Question: I use isotope javascript on my website. I make nice design and in one page I want to force a new line for the items. How can I do that? I don't want to fit that two elements to be on the same line.

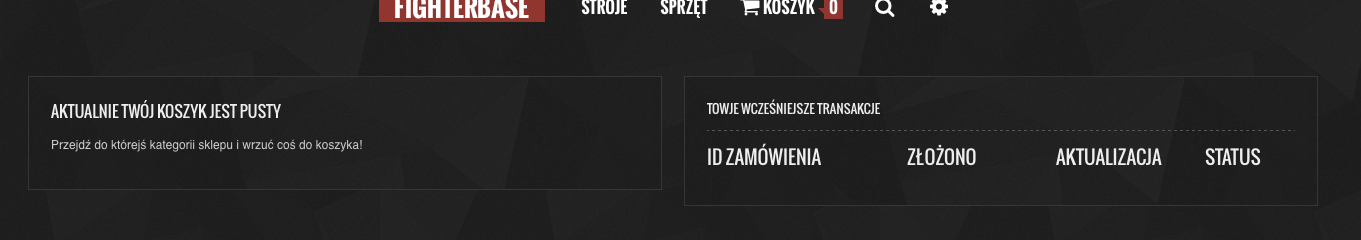
Answer: You can do this two ways:
1) Make the isotope container the same width as the items. This can be done by CSS.
This way you force every isotope item to be on each line as there are not enough space for two items on one line.
2) Set width of isotope item to 100%. This way it will fill the entire width of the container they are inside.
Both options should work.